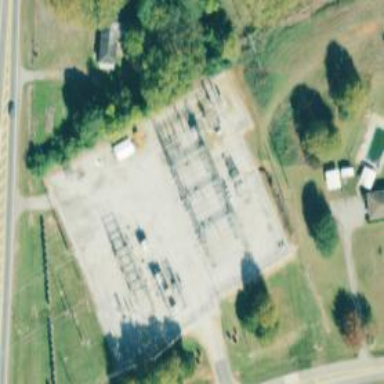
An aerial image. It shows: Distribution power substation secured by fence.